Question: How do I write the code to click in that button "Catalogo"?
Button and HTML Code Image:

My code so far:
'''
'This will load a webpage in IE
Dim i As Long
Dim URL As String
Dim IE As Object
Dim objElement As Object
Dim objCollection As Object
'Create InternetExplorer Object
Set IE = CreateObject("InternetExplorer.Application")
'Set IE.Visible = True to make IE visible, or False for IE to run in the background
IE.Visible = True
'Define URL
URL = "https://www.wix.com/my-account/sites/0761466b-a270-4ab2-a3b3-e7498df11329/app/1380b703-ce81-ff05-f115-39571d94dfcd?referralInfo=DA_Wix%20Stores"
'Navigate to URL
IE.navigate URL
' Statusbar let's user know website is loading
Application.StatusBar = URL & " is loading. Please wait..."
' Wait while IE loading...
'IE ReadyState = 4 signifies the webpage has loaded (the first loop is set to avoid inadvertently skipping over the second loop)
Do While IE.readyState = 4: DoEvents: Loop 'Do While
Do Until IE.readyState = 4: DoEvents: Loop 'Do Until
'Webpage Loaded
Application.StatusBar = URL & " Loaded"
'Unload IE
Set objElement = Nothing
Set objCollection = Nothing
'Click on desired button
With IE.document
Set elems = .getElementsByTagName(" ")
elems.Click
End With
'''
The tag name is blank because I tried lots of things and none of them worked.
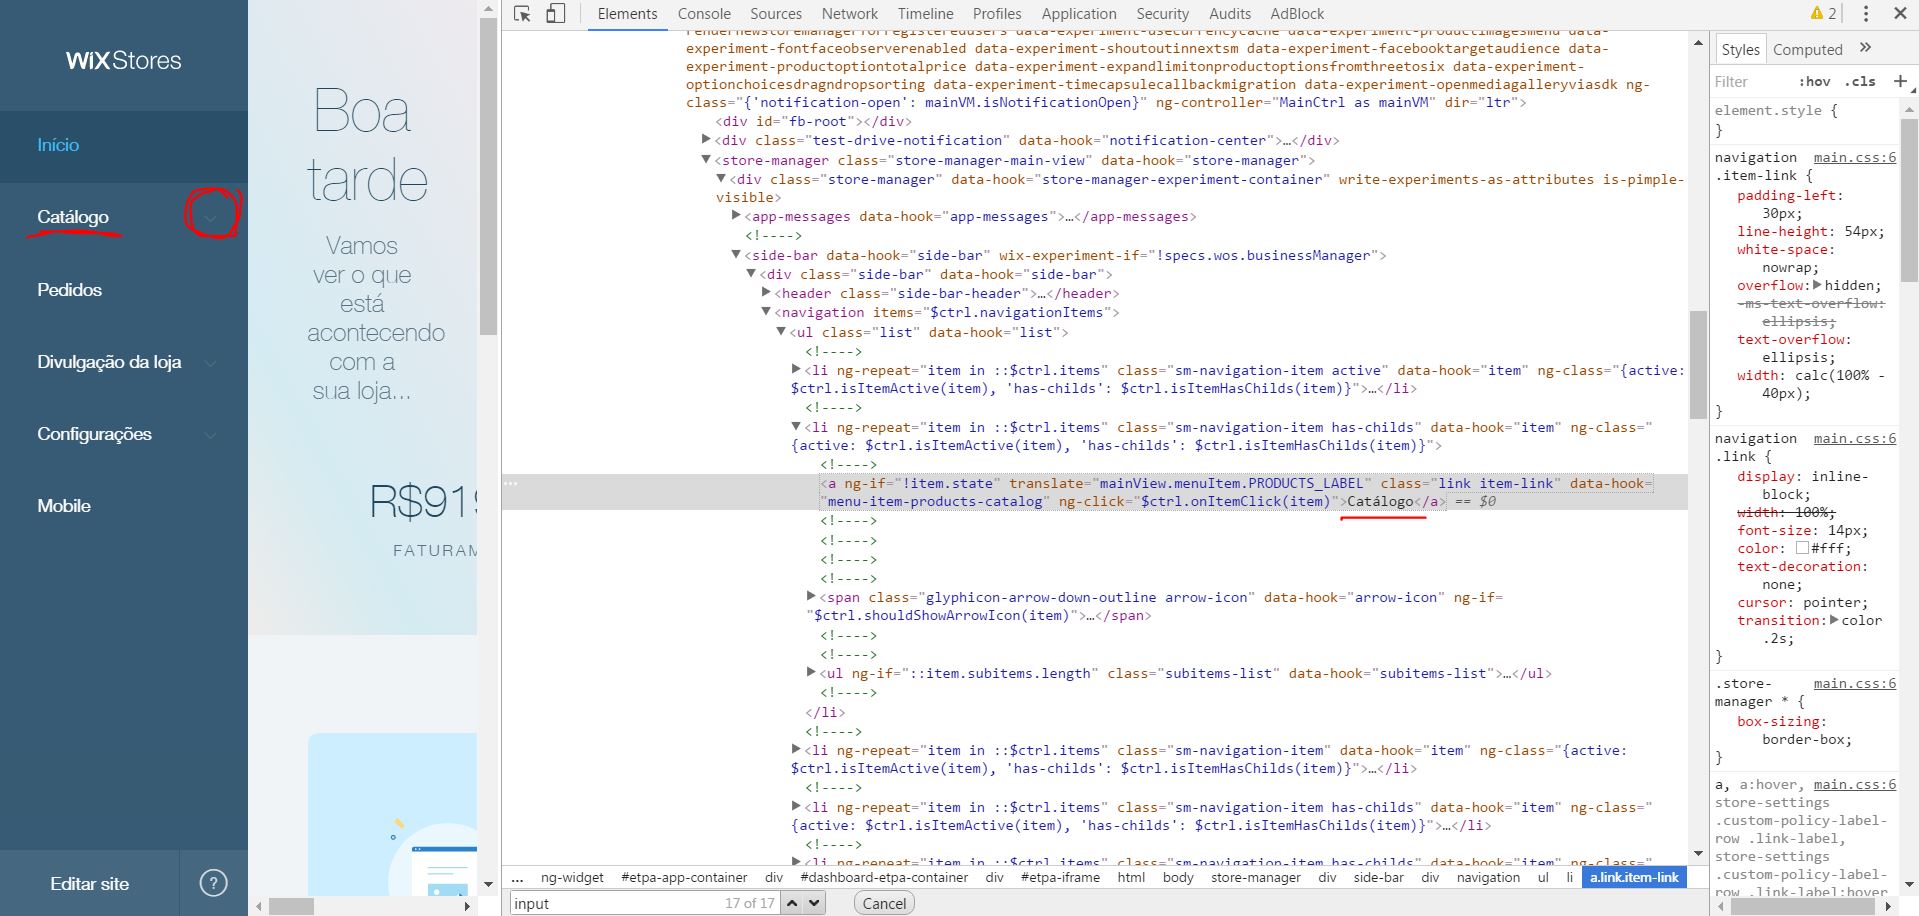
Answer: The relevant element is not actually a <URL> element, or .
Keep in mind that 'getElementsByTagName' will return all the 'a' elements in the page; you probably only want a specific element.
If you have IE11 installed, you can call <URL>, passing in a CSS selector:
'''
With IE.document
Dim elem As Object
Set elem = .querySelector("#etpa-iframe > html > body > store-manager > div > side-bar > div > navigation > ul")
elem.click
End With
'''
---
If you want to select the second 'li' under the 'navigation', you can use the <URL> selector:
'''
Set elem = .querySelector("#etpa-iframe > html > body > store-manager > div > side-bar > div > navigation > ul > li:nth-child(2) > a")
'''